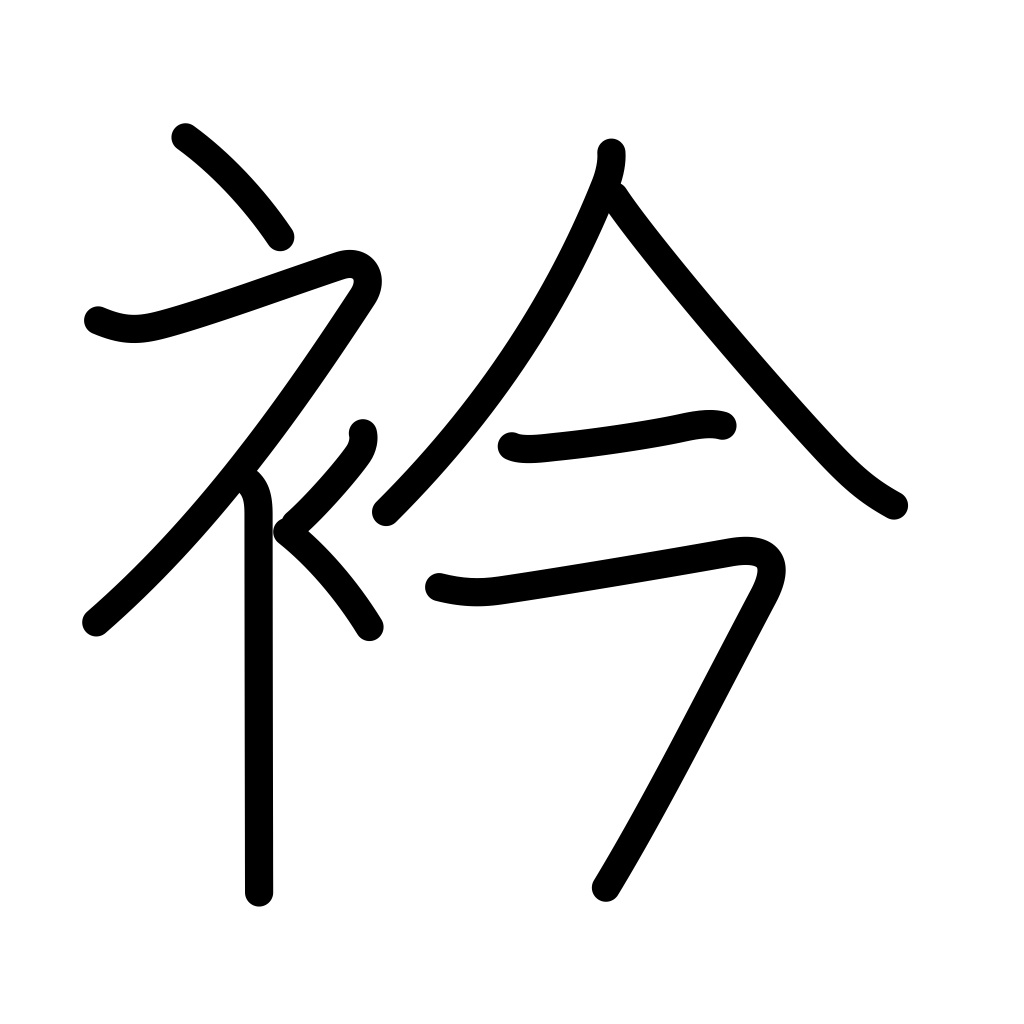
Meaning: neck, collar, lapel